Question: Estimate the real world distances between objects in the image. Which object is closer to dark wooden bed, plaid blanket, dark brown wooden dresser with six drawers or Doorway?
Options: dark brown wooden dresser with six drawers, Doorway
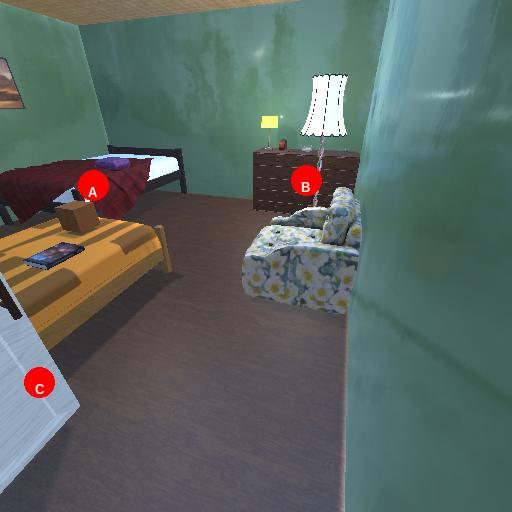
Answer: dark brown wooden dresser with six drawers